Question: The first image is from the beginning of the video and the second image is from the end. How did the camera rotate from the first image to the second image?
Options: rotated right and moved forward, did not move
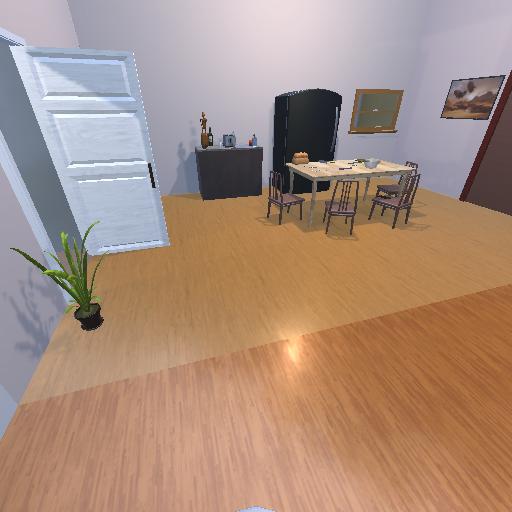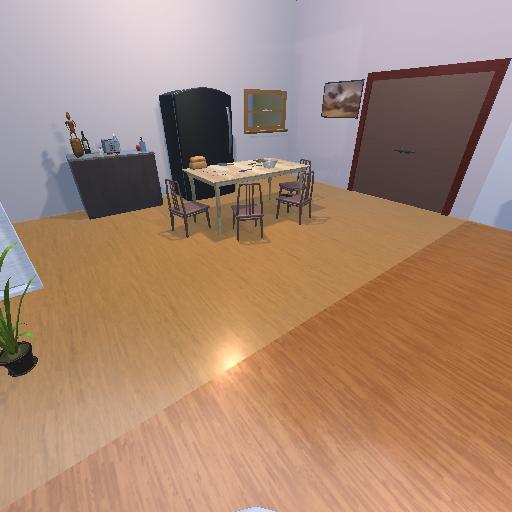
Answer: rotated right and moved forward